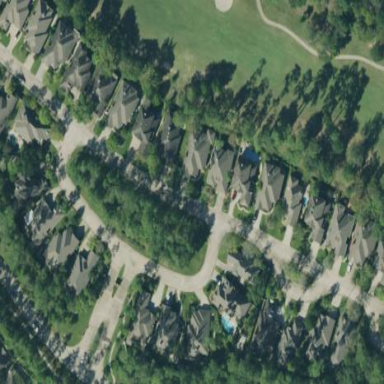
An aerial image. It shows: Residential area within neighborhood.